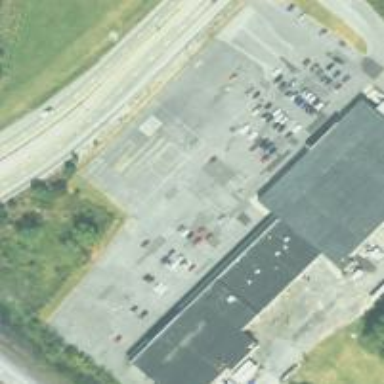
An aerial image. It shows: Retail building.